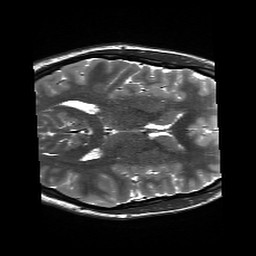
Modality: T2w
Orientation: axial
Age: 20
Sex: female